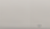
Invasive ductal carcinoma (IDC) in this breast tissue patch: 0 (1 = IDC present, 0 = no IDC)